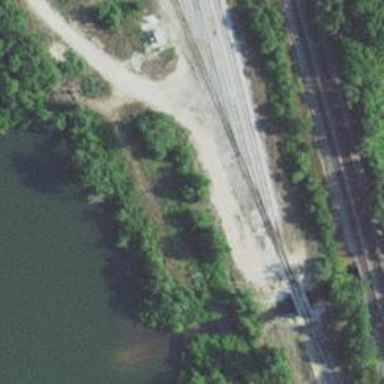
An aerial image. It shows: Railway yard used for manifest purposes.